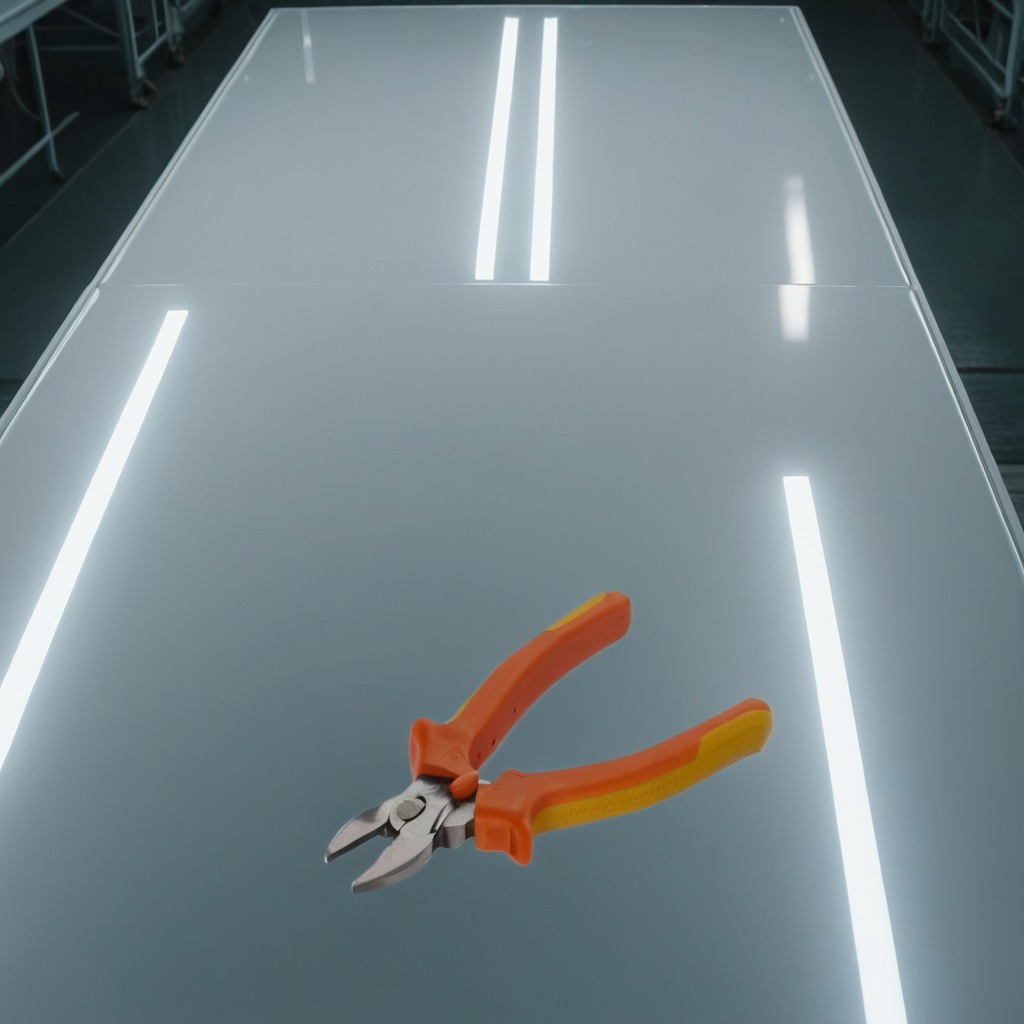
A plier is lying on a high-gloss table in a ship maintenance bay industrial lighting.